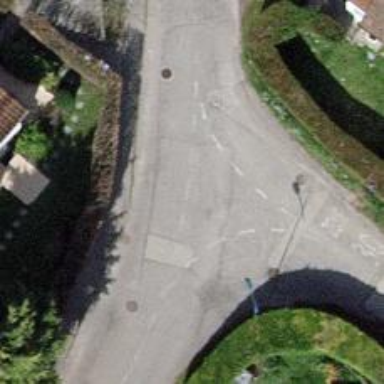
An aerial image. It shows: Residential road with asphalt surface.